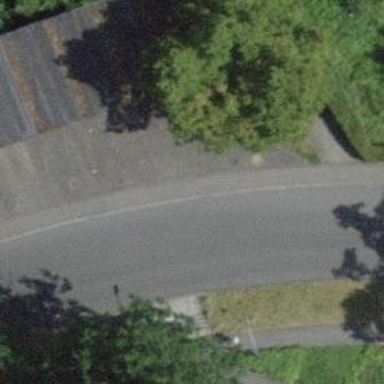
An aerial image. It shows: Kerb barrier.